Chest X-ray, AP view. Patient: 25 years old, sex M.
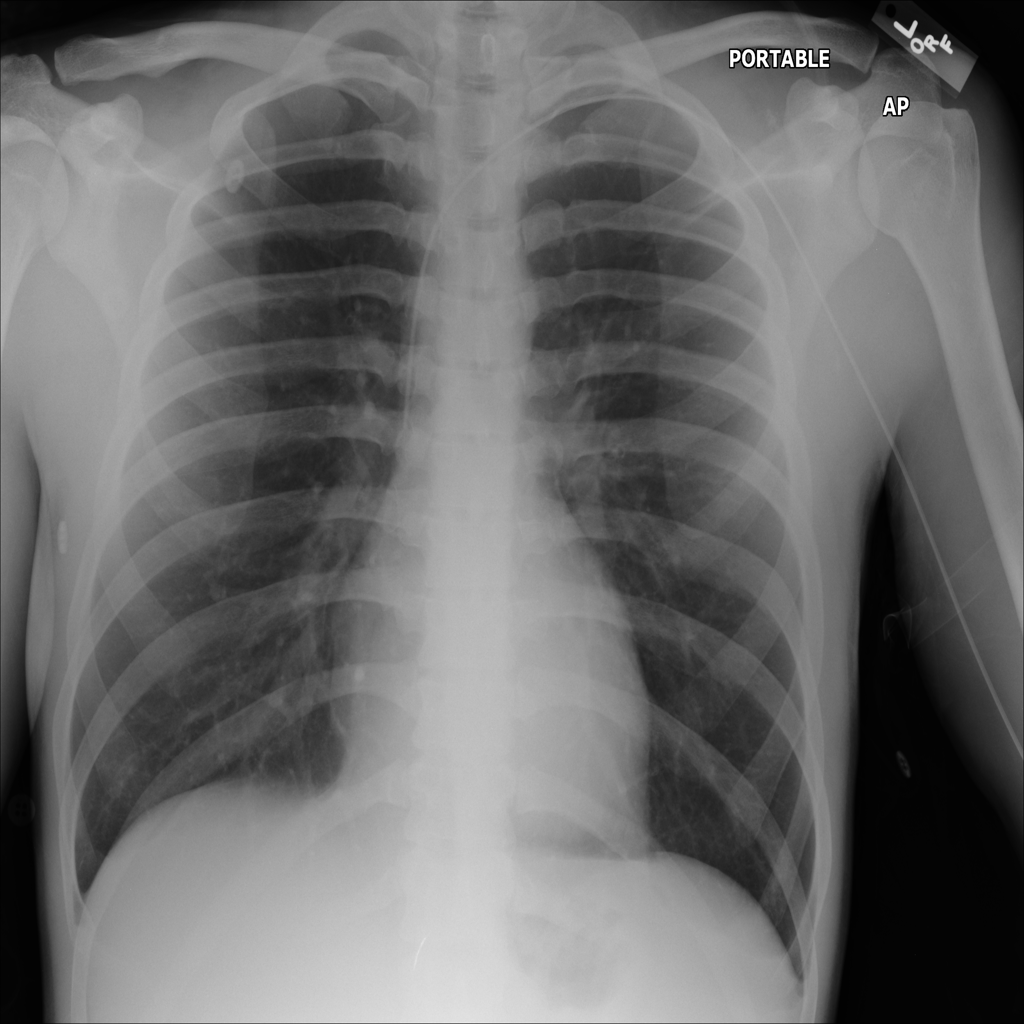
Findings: No Finding